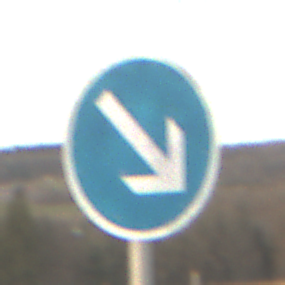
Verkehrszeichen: VorgeschriebeneVorbeifahrtRechts
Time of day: SunriseSunset
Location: Outdoor (Nature)
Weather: PartlyCloudy
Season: NotSpecified
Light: Natural